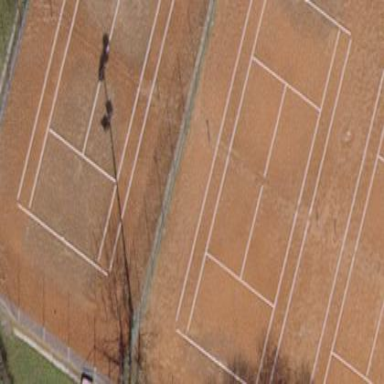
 located on pitch designated for leisure land."